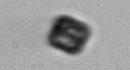
Label: Thalassiosira